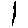
Label: line